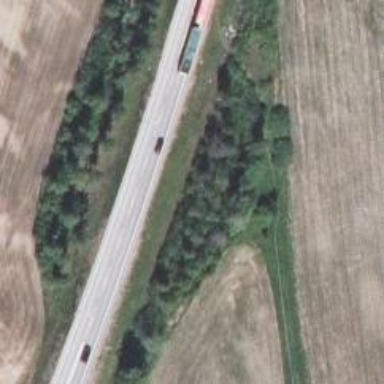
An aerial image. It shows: Asphalt road designated as trunk highway.